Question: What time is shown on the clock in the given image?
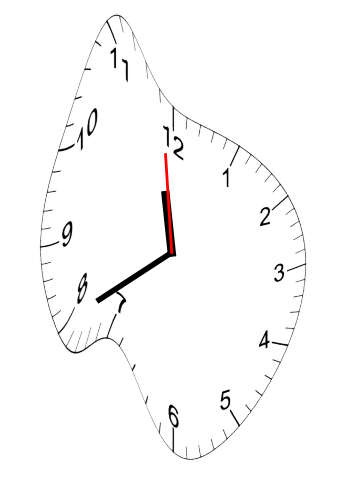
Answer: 11:39:59